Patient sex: M
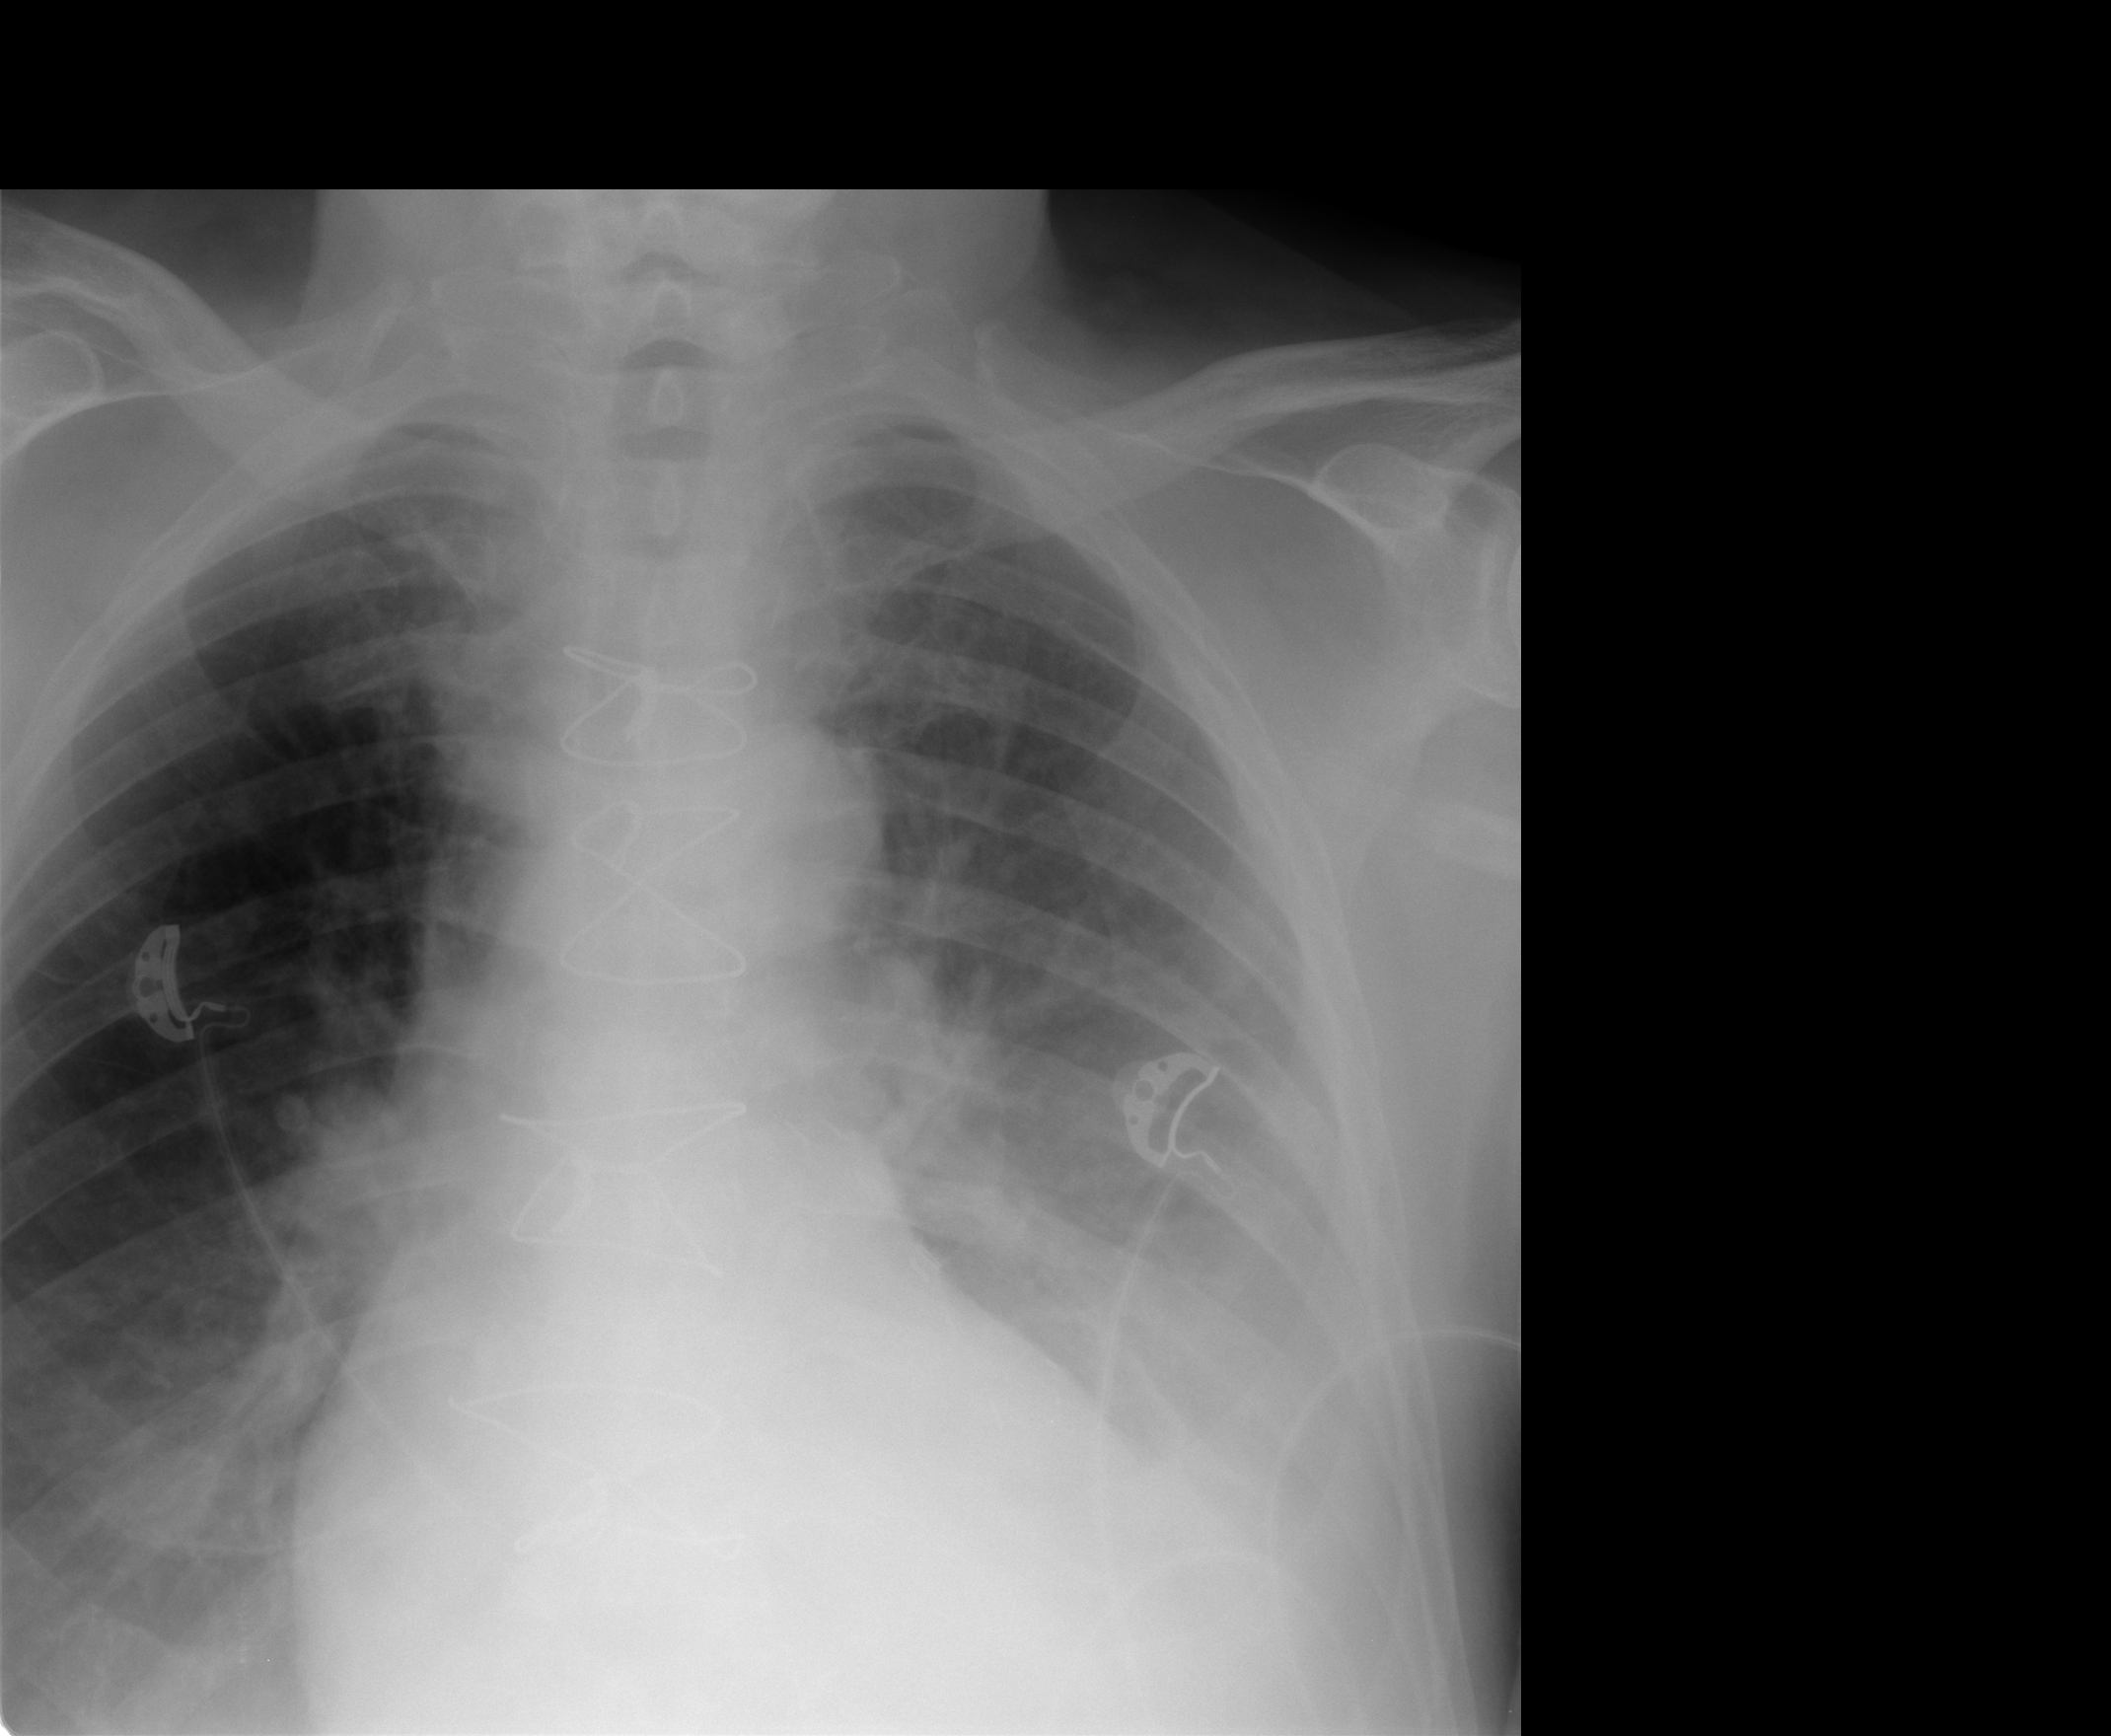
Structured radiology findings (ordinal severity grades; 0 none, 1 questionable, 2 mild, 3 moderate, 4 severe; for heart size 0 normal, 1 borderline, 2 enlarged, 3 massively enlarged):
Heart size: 2
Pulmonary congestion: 0
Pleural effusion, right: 2
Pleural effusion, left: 3
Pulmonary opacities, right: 0
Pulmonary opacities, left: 0
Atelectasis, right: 2
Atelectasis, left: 2